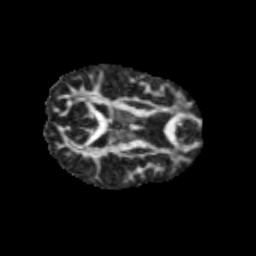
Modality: FA
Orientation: axial
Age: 13
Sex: female
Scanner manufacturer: siemens
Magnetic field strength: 3 T
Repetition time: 3.8 s
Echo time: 0.07 s